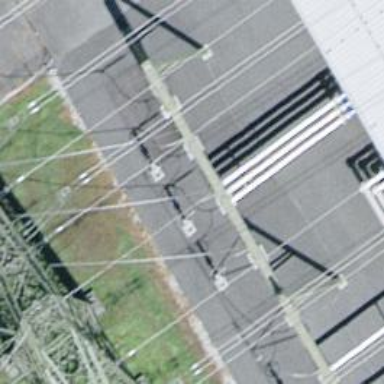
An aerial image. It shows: Insulator used in power equipment.